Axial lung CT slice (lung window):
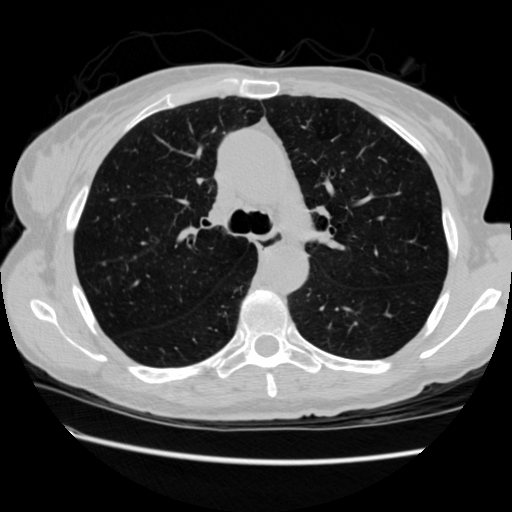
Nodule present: no